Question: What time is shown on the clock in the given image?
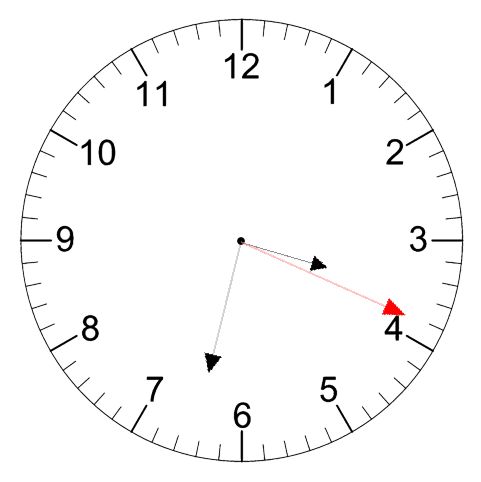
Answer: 03:32:19